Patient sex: F
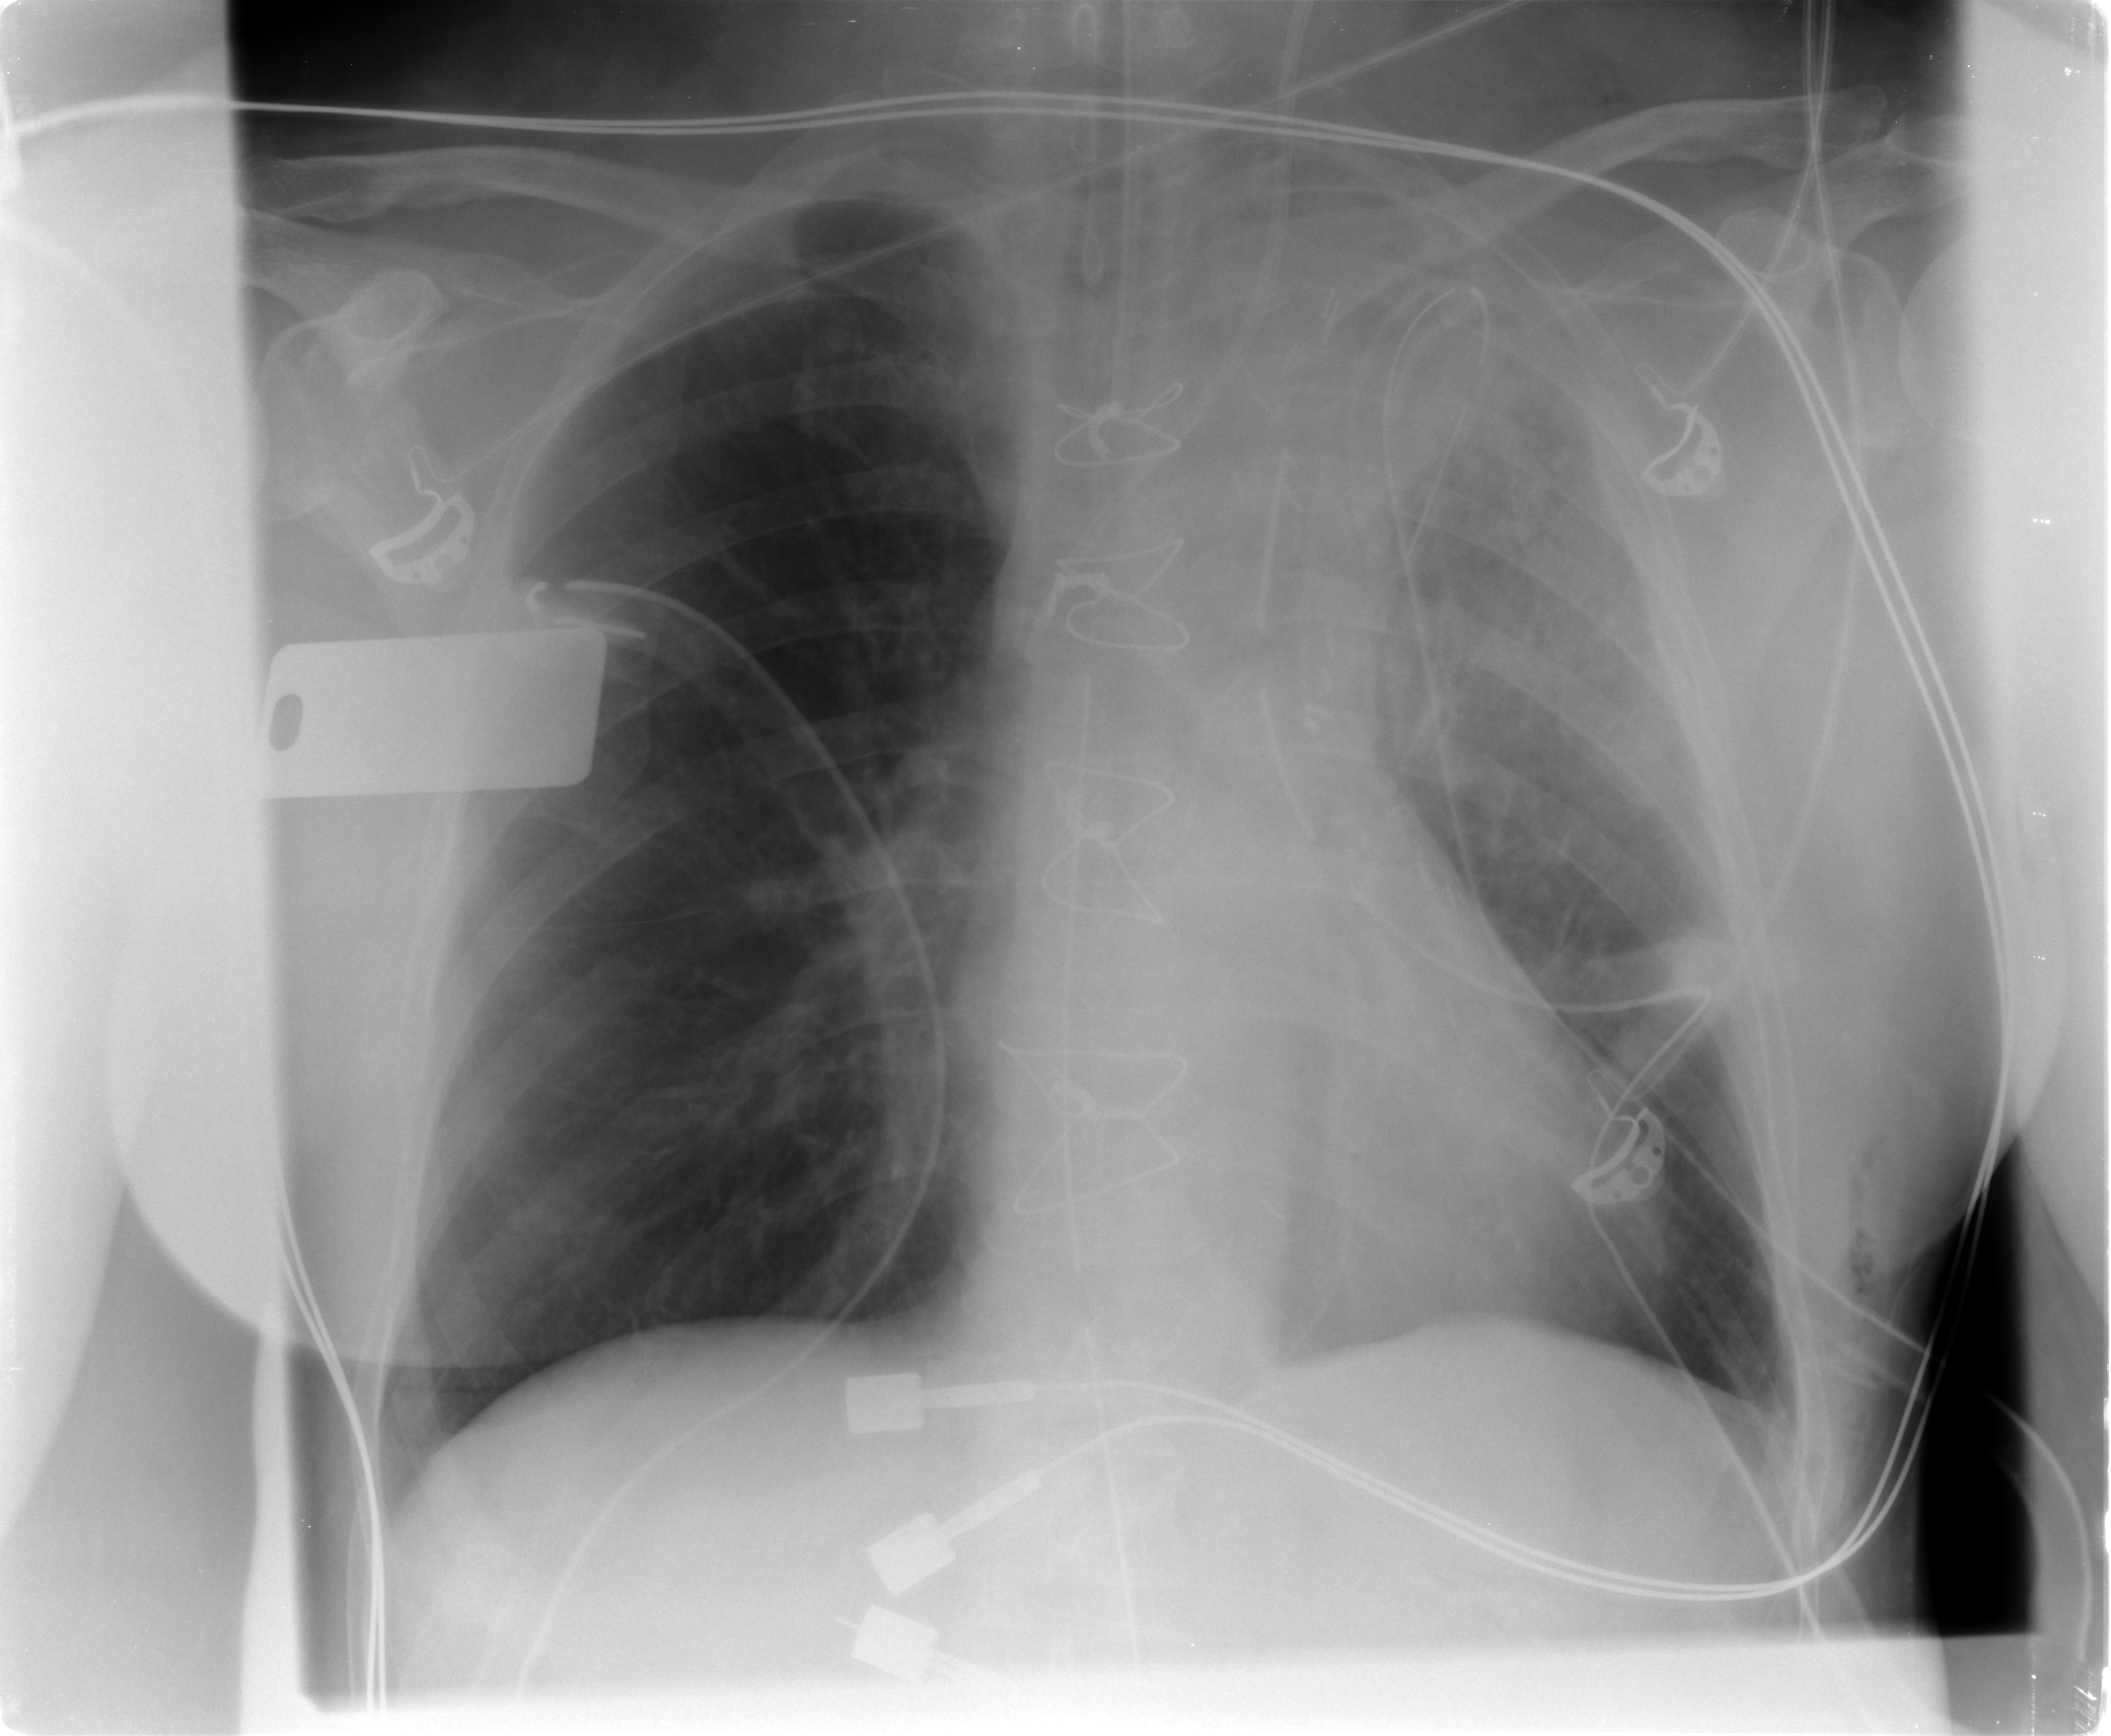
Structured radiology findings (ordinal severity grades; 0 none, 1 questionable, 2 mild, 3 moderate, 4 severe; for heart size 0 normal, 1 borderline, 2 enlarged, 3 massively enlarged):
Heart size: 0
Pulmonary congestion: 0
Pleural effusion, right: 0
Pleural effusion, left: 1
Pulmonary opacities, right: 0
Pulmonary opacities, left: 2
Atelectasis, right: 0
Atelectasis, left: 2